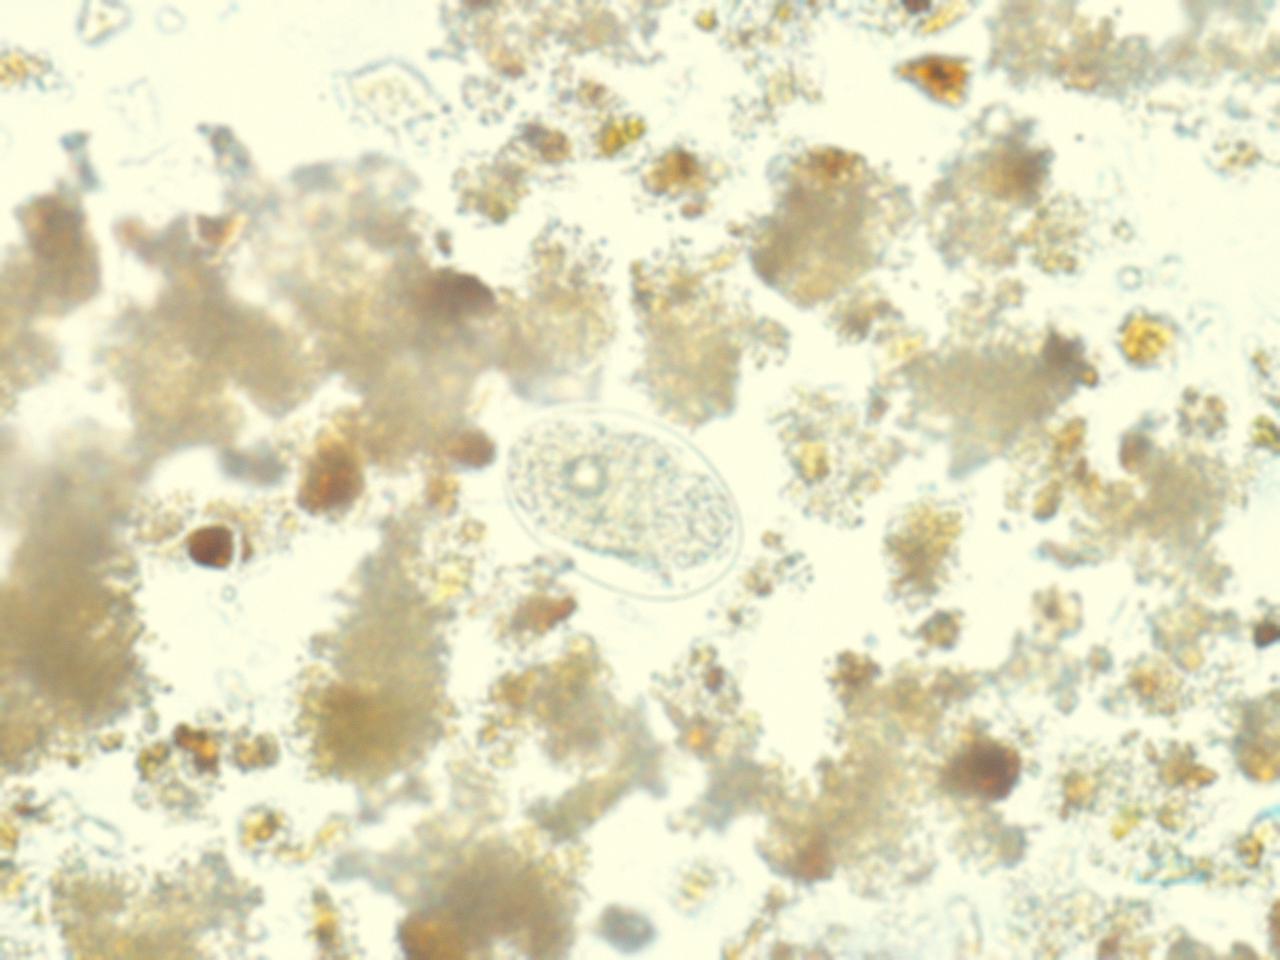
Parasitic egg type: Hookworm egg